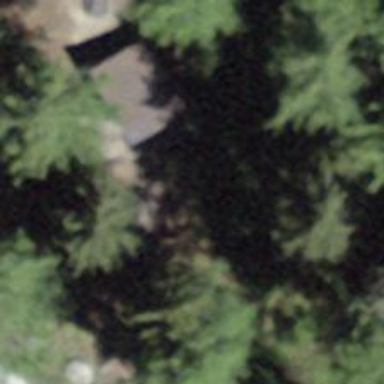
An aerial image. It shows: Picnic table located in leisure land area.